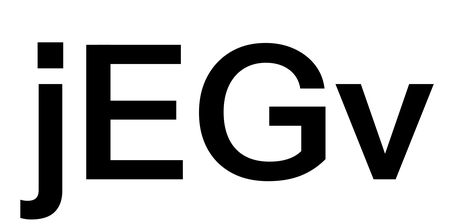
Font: InstrumentSans_SemiBold